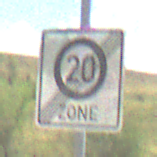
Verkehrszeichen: EndeZone20
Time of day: Midday
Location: Outdoor (Nature)
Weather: PartlyCloudy
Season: Autumn
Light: Natural